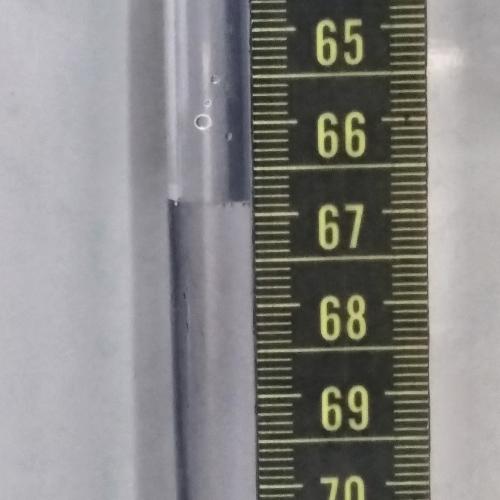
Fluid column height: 66.9 cm